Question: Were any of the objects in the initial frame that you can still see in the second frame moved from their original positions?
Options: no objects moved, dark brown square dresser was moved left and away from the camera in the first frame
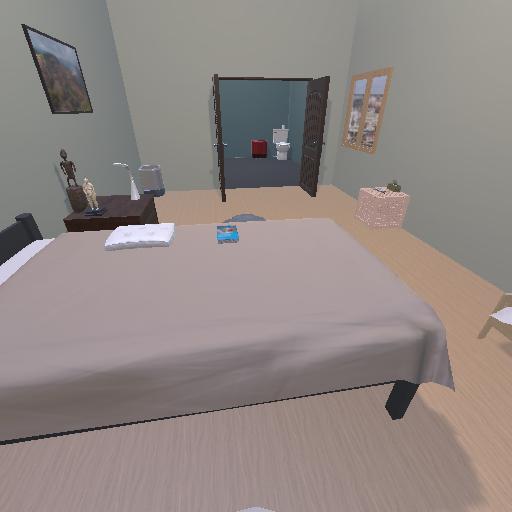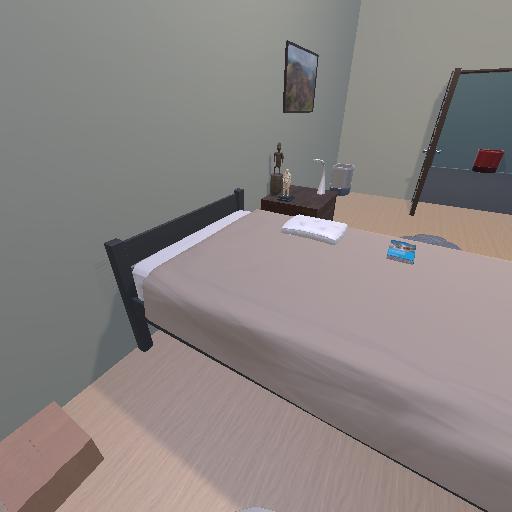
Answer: no objects moved